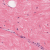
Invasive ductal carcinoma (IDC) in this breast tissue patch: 0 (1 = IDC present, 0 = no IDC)